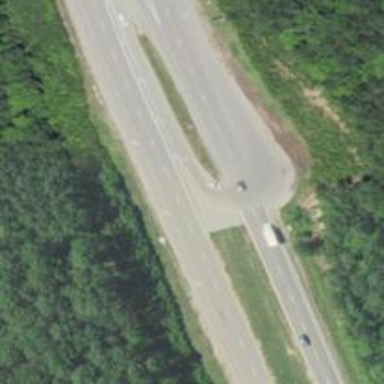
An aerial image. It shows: Asphalt trunk link road.